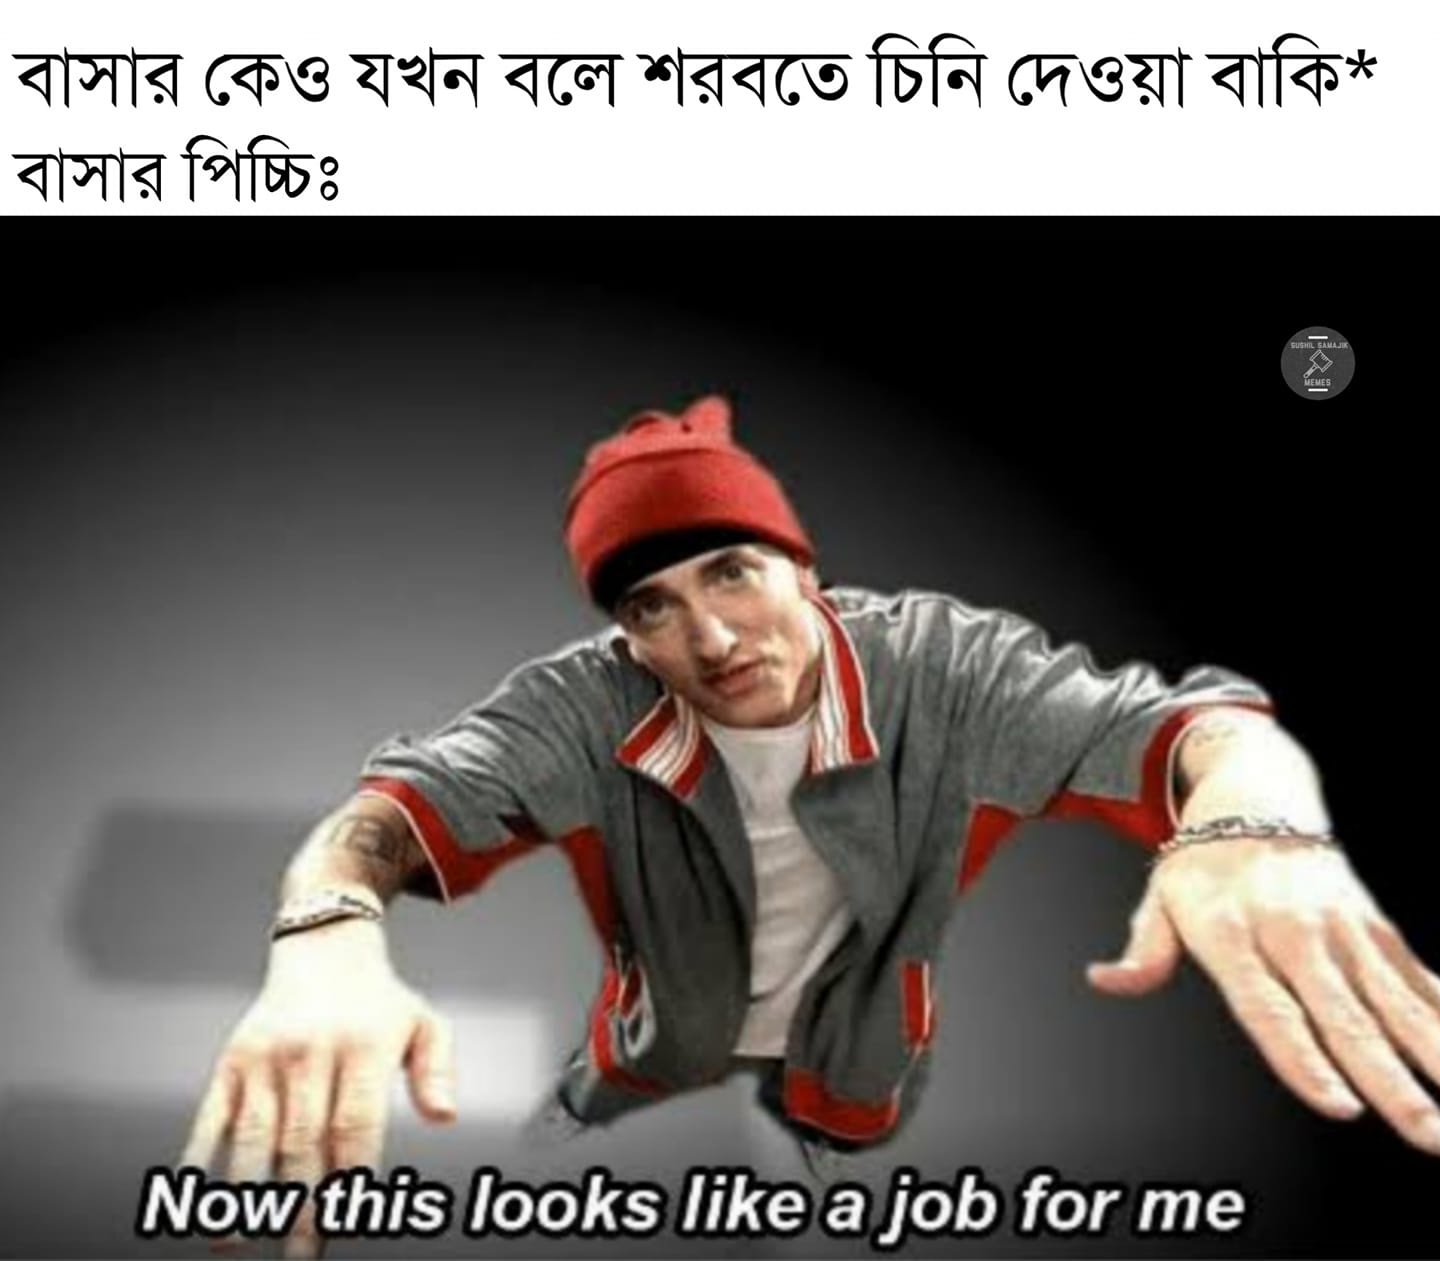
Caption: বাসার কেও যখন বলে শরবতে চিনি দেওয়া বাকি*   বাসার পিচ্চিঃ     Now this looks like a job for me
Label: non-hate